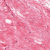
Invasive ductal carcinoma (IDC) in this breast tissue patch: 0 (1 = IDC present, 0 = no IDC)